Question: I would like to plot a transfer function from a Simulnik file model.mdl where I used blocks From Workspace (simin) and To Workspace (simou) to start a simulation from Matlab.
And now comes the problem. I simply can't find a way to run this Simulink model in Matlab.
Here is my code;
'''
sim('model');
h=simout/simin;
[H,omega]=freqz(h);
%plot
'''
I get this errors;
'''
Error evaluating parameter 'VariableName' in 'model/From
Workspace'
Caused by:
Error using sigma (line 8)
Undefined function or variable 'simin'.
'''
What am I doing wrong?
This is my model:

Thank you so much.
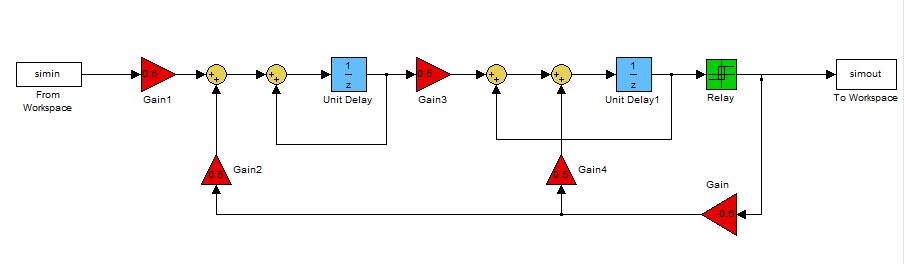
Answer: Do you actually know the transfer function? Is implemented correctly in Simulink? Then the error suggests that you haven't assigned the correct variable name to your from workspace block, you just kept the default 'VariableName'. For the frequency response you need to define your transfer function outside Simulink with 'tf', then use 'bodeplot' to plot it.
(Look at the end of these answer)
---
But it appears to me, that you have some and some and you'd like to and finally get the frequency response of that transfer function. There is no need for Simulink to do that. Once you found your transfer function you could implement it into Simulink using the 'Transfer function' block, feed the simulation with the 'From Workspace' Block and display the results with 'Scope'. But first you need the transfer function.
Assuming you have the variables 'inputdata' and 'outputdata' you first need to create a transfer function dataset:
'''
% prepare data for tftest, 100 is a random chosen sampling time
tfdata = iddata(data(:,1),data(:,2),100);
'''
then you can use 'tfest' to estimate the transfer function with a chosen number of poles:
'''
N = 5; % Number of poles
sys = tfest(tfdata,N);
'''
The frequency response you get e.g. with 'bodeplot':
'''
bodeplot(sys)
'''
The function 'FREQZ' you intended to use is just for digital filters, not for transfer functions.
Finally you can test your model with Simulink:

where the numerator of the 'Transfer Fcn' Block is 'sys.num{1}' and the denominator 'sys.den{1}' (for my example).
If the graph displayed in 'Scope' (be aware that you should disable "Limit Data points to last 5000" in the scope Settings) is similar to your 'outputdata' the estimation was successful.
---
I made a testrun for your model: (fixed step solver, no continuous states, 0.0001 steptime).

Then the following code:
'''
tfdata = iddata(inputdata,outputdata,0.0001);
N = 5;
sys = tfest(tfdata,N);
bodeplot(sys)
'''
returning:
'''
sys =
From input "u1" to output "y1":
-2068 s^4 + 2.89e06 s^3 + 7.017e10 s^2 + 5.205e13 s - 8.931e15
-------------------------------------------------------
s^5 + 1.034e04 s^4 + 4.552e07 s^3 + 1.114e11 s^2 + 8.337e13 s + 8.931e15
'''
and:

or convert it to discrete:
'''
sysd = c2d(sys,0.0001)
sysd =
From input "u1" to output "y1":
-0.0995 z^-1 + 0.4644 z^-2 - 0.7491 z^-3 + 0.5061 z^-4 - 0.1219 z^-5
-------------------------------------------------------
1 - 4.042 z^-1 + 6.554 z^-2 - 5.332 z^-3 + 2.176 z^-4 - 0.3556 z^-5
'''
I can't help you more, and it's a homework anyway, right? So the rest is up to you. And honestly, calculate it by hand! It will be much more exact!